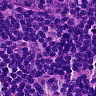
Metastatic tissue present: no